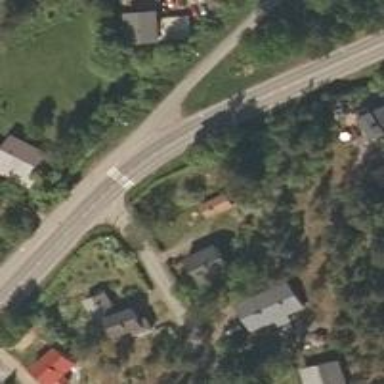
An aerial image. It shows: Crossing on the road.